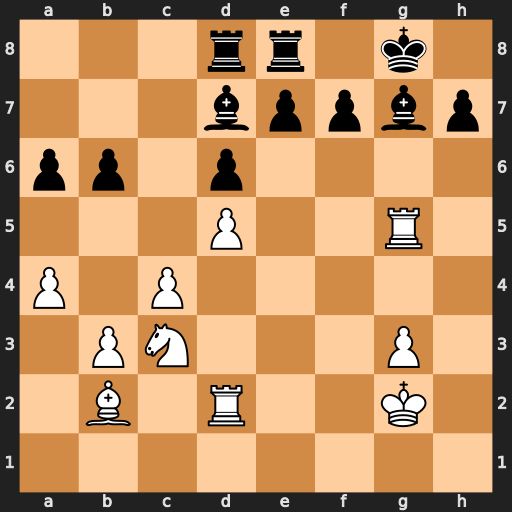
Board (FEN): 3rr1k1/3bppbp/pp1p4/3P2R1/P1P5/1PN3P1/1B1R2K1/8
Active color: w
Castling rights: -
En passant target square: -
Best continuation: Ne4 f6 Nxf6+ exf6 Bxf6